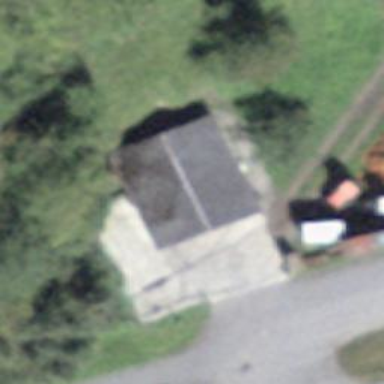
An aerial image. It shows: Garage.